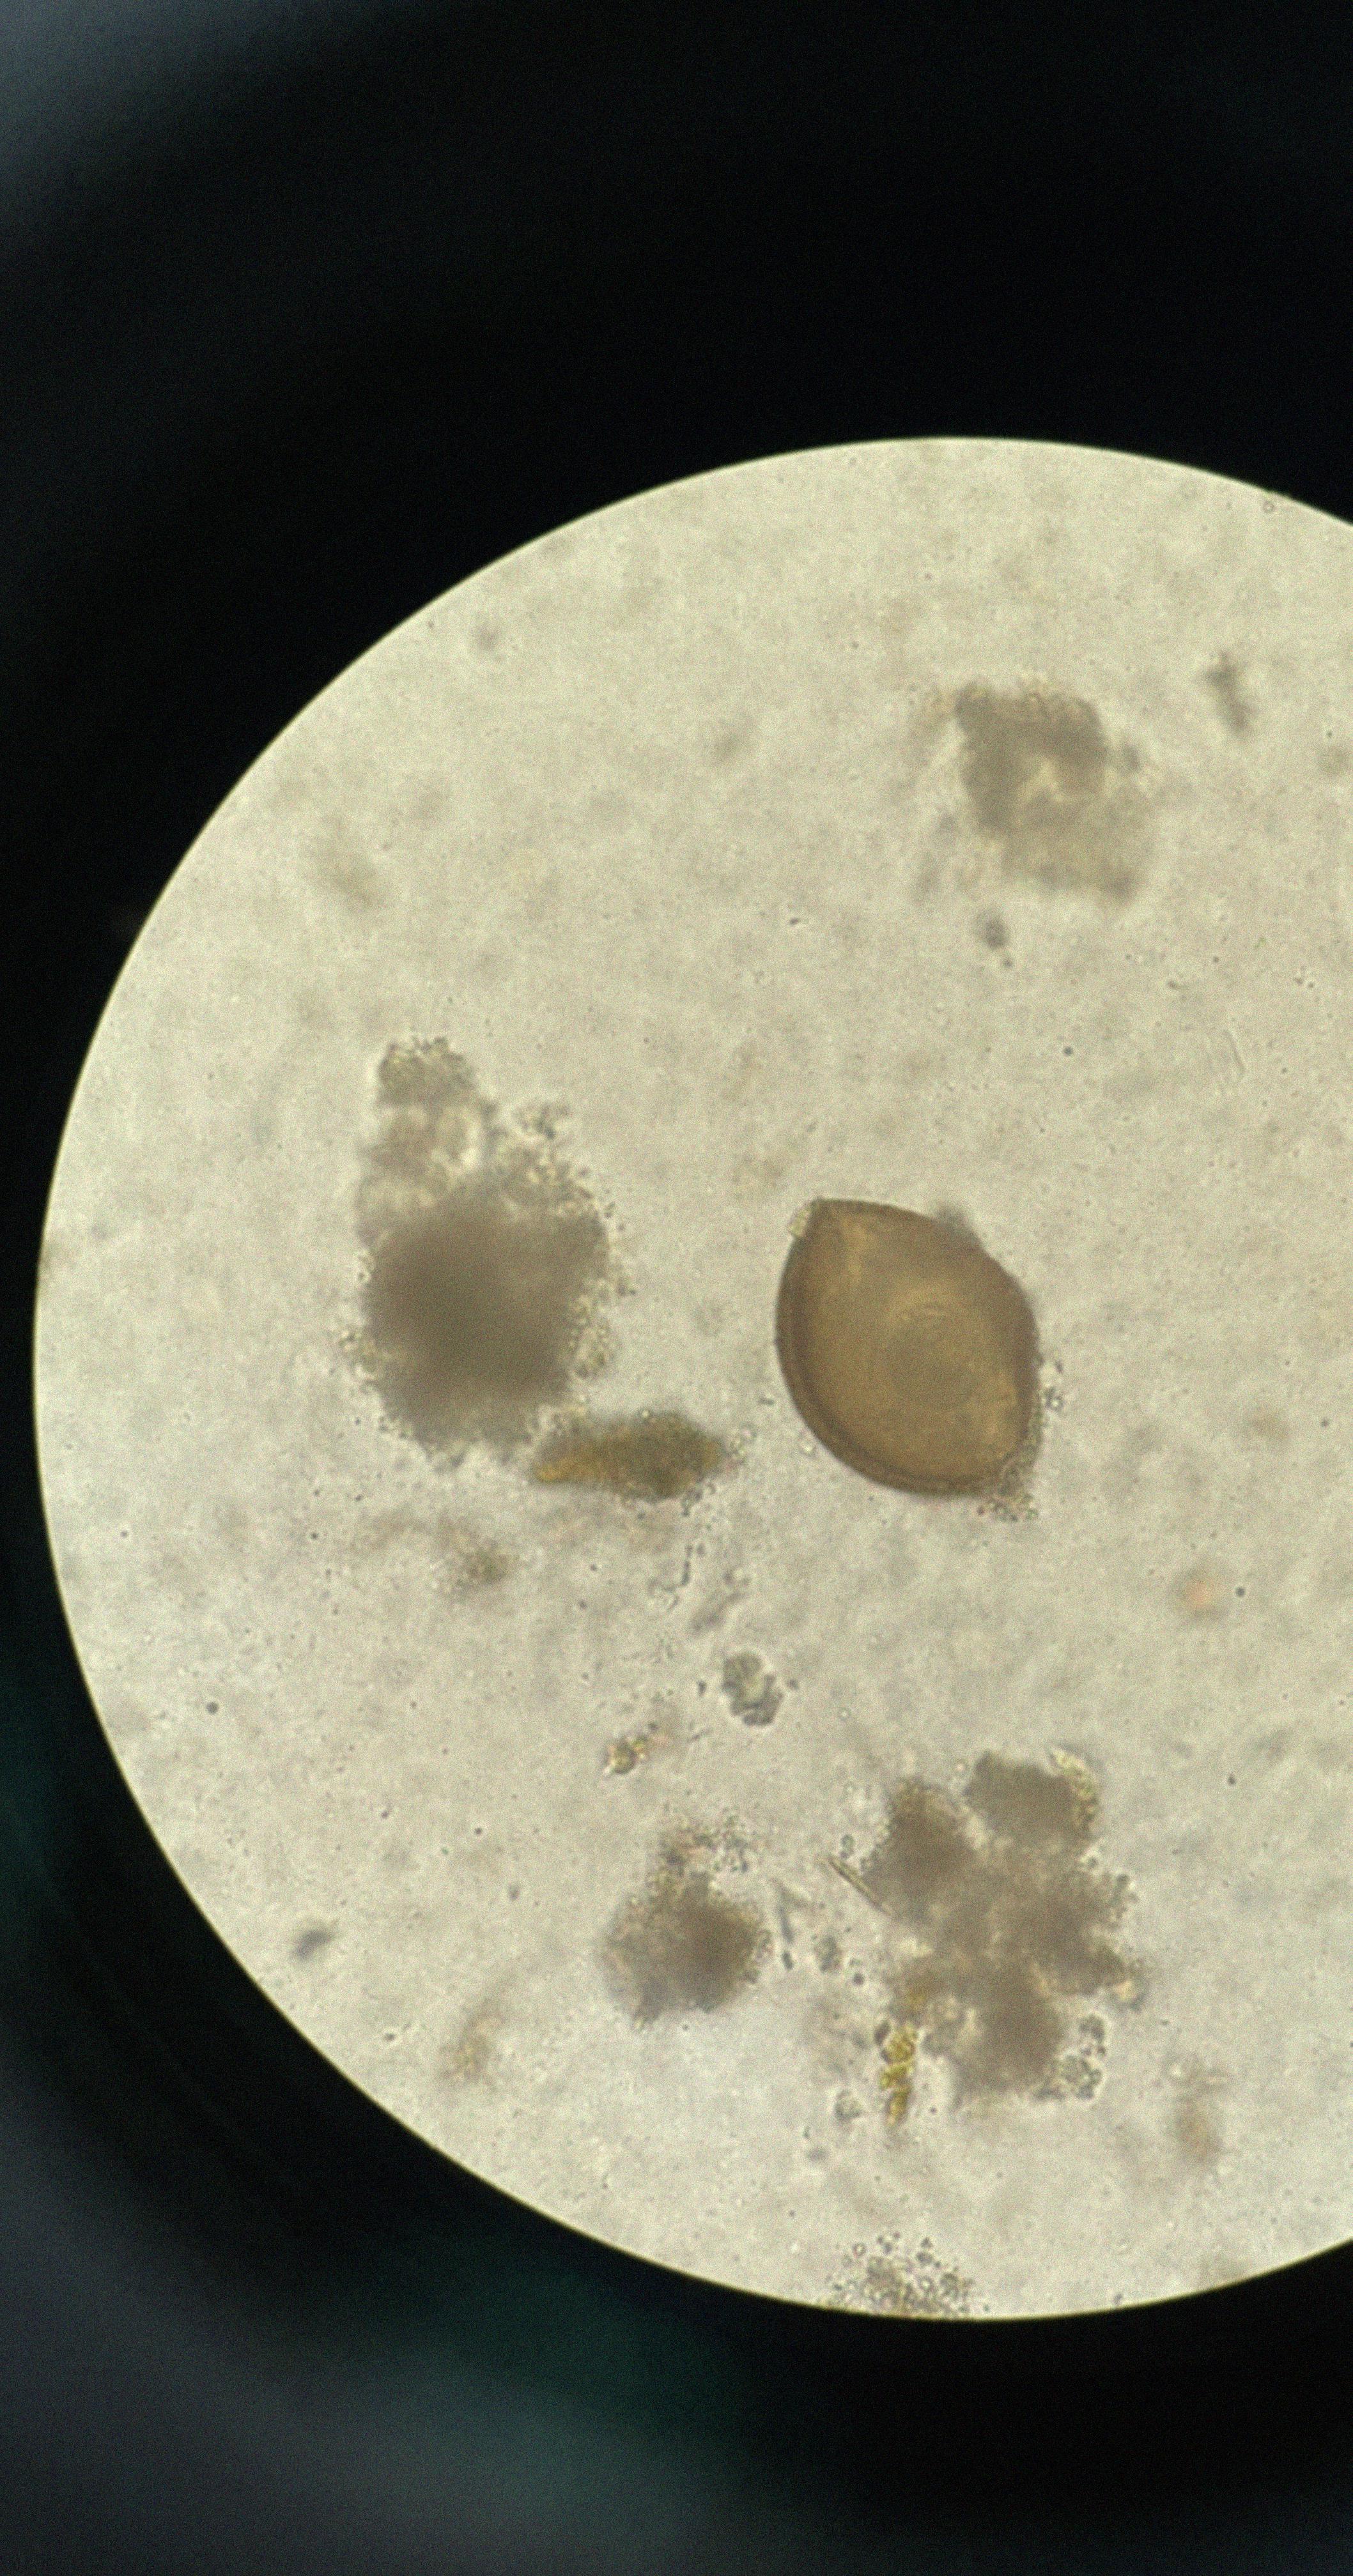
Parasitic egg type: Hymenolepis diminuta